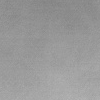
Atmospheric dust classification: dusty